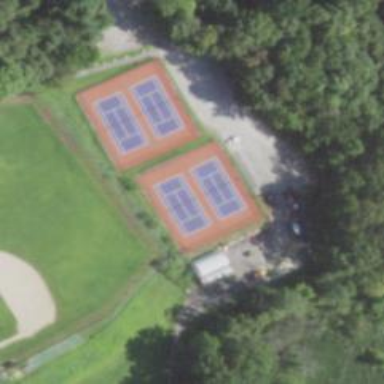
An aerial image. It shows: Tennis court on the leisure land pitch.